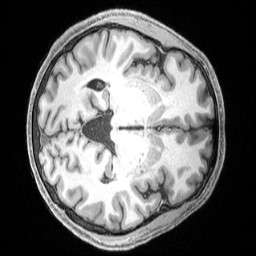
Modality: T1w
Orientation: axial
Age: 40
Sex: male
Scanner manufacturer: siemens
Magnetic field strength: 3 T
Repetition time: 2.4 s
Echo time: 0.00228 s